Question: I want to create a radar chart with 'ggirahExtra::ggRadar'. The problem is that I have long labels and they are clipped. I thought I could create more space between label and plot by adding 'margin = margin(0,0,2,0, "cm")' to 'element_text' in 'axis.text', but its not working.
Any ideas how to increase the label space are welcome (apart from making the font smaller).
Add: As @tjebo suggests in the comments, it might be easier, or maybe the only way to make it work, to change the underlying functions in 'ggRadar' especially 'coord_radar'. Any suggestions of how to do this are welcome.
'''
library(ggplot2)
library(ggiraphExtra)
dat <- data.frame("Item_A_Long" = 2,
"Item_B_Very_Very_Long"= 0,
"Label_Item_C" = 1,
"Item_D_Label" = 4,
"Another_very_long_label" = 3)
ggRadar(dat,
aes(
x = c(Item_A_Long,
Item_B_Very_Very_Long,
Label_Item_C,
Item_D_Label,
Another_very_long_label)
),
legend.position = "top",
colour = "white",
rescale = FALSE,
use.label = FALSE
) +
scale_y_continuous(expand = c(0,0),
limits = c(0,4)
) +
theme(panel.background = element_rect(fill = "#001957"),
# adding margin = margin(0,0,2,0, "cm") to element_text below does not help
axis.text = element_text(color = "#FFFFFF"),
panel.grid.major.y = element_blank())
'''

<URL>
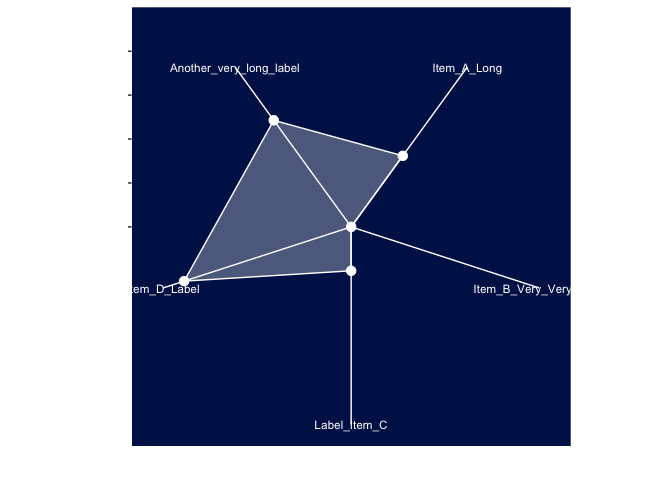
Answer: It's a matter of clipping. The problem is also the white standard background of your drawing device. Below a hacky workaround.
1. turn off clipping with a modified version of ggiraphExtra::coord_radar as well as ggiraphExtra::ggRadar. Note I have removed a (very) few bits from the original ggRadar function, so if you need all arguments, you'd need to modify the function yourself.
2. Turn all background elements blue
3. Superimpose all onto a pure blue background, I am using cowplot.
'''
library(cowplot)
library(ggplot2)
p1 <- ggRadar2(dat,
aes(
x = c(
Item_A_Long,
Item_B_Very_Very_Long,
Label_Item_C,
Item_D_Label,
Another_very_long_label
)
),
colour = "white",
rescale = FALSE,
clip = "off"
) +
theme(
plot.background = element_rect(fill = "#001957", color = "#001957"),
panel.background = element_rect(fill = "#001957"),
# adding margin = margin(0,0,2,0, "cm") to element_text below does not help
axis.text = element_text(color = "#FFFFFF"),
panel.grid.major.y = element_blank()
)
p2 <-
ggplot() +
theme_void()+
theme(panel.background = element_rect(fill = "#001957"))
ggdraw(p2) + draw_plot(p1)
'''

'''
coord_radar2 <- function(theta = "x", start = 0, direction = 1, clip = "off") {
theta <- match.arg(theta, c("x", "y"))
r <- if (theta == "x") {
"y"
} else {
"x"
}
ggproto("CoordRadar", ggplot2::CoordPolar,
theta = theta,
r = r, start = start, clip = clip,
direction = sign(direction), is_linear = function(coord) TRUE
)
}
ggRadar2 <- function(data, mapping = NULL, rescale = TRUE, legend.position = "top",
colour = "red", alpha = 0.3, size = 3, ylim = NULL, scales = "fixed",
use.label = FALSE, interactive = FALSE, clip = "off", ...) {
data <- as.data.frame(data)
(groupname <- setdiff(names(mapping), c("x", "y")))
groupname
mapping
length(groupname)
if (length(groupname) == 0) {
groupvar <- NULL
}
else {
groupvar <- ggiraphExtra:::getMapping(mapping, groupname)
}
groupvar
facetname <- colorname <- NULL
if ("facet" %in% names(mapping)) {
facetname <- ggiraphExtra:::getMapping(mapping, "facet")
}
(colorname <- setdiff(groupvar, facetname))
if ((length(colorname) == 0) & !is.null(facetname)) {
colorname <- facetname
}
data <- ggiraphExtra:::num2factorDf(data, groupvar)
(select <- sapply(data, is.numeric))
if ("x" %in% names(mapping)) {
xvars <- ggiraphExtra:::getMapping(mapping, "x")
xvars
if (length(xvars) < 3) {
warning("At least three variables are required")
}
}
else {
xvars <- colnames(data)[select]
}
(xvars <- setdiff(xvars, groupvar))
if (rescale) {
data <- ggiraphExtra:::rescale_df(data, groupvar)
}
temp <- sjlabelled::get_label(data)
cols <- ifelse(temp == "", colnames(data), temp)
if (is.null(groupvar)) {
id <- ggiraphExtra:::newColName(data)
data[[id]] <- 1
longdf <- reshape2::melt(data, id.vars = id, measure.vars = xvars)
}
else {
cols <- setdiff(cols, groupvar)
longdf <- reshape2::melt(data, id.vars = groupvar, measure.vars = xvars)
}
temp <- paste0("plyr::ddply(longdf,c(groupvar,'variable'), dplyr::summarize,mean=mean(value,na.rm=TRUE))")
df <- eval(parse(text = temp))
colnames(df)[length(df)] <- "value"
df
groupvar
if (is.null(groupvar)) {
id2 <- ggiraphExtra:::newColName(df)
df[[id2]] <- "all"
id3 <- ggiraphExtra:::newColName(df)
df[[id3]] <- 1:nrow(df)
df$tooltip <- paste0(df$variable, "=", round(
df$value,
1
))
df$tooltip2 <- paste0("all")
p <- ggplot(data = df, aes_string(
x = "variable", y = "value",
group = 1
)) +
ggiraph::geom_polygon_interactive(aes_string(tooltip = "tooltip2"),
colour = colour, fill = colour, alpha = alpha
) +
ggiraph::geom_point_interactive(aes_string(
data_id = id3,
tooltip = "tooltip"
), colour = colour, size = size)
}
else {
if (!is.null(colorname)) {
id2 <- ggiraphExtra:::newColName(df)
df[[id2]] <- df[[colorname]]
}
id3 <- ggiraphExtra:::newColName(df)
df[[id3]] <- 1:nrow(df)
df$tooltip <- paste0(
groupvar, "=", df[[colorname]], "<br>",
df$variable, "=", round(df$value, 1)
)
df$tooltip2 <- paste0(groupvar, "=", df[[colorname]])
p <- ggplot(data = df, aes_string(
x = "variable", y = "value",
colour = colorname, fill = colorname, group = colorname
)) +
ggiraph::geom_polygon_interactive(aes_string(tooltip = "tooltip2"),
alpha = alpha
) +
ggiraph::geom_point_interactive(aes_string(
data_id = id3,
tooltip = "tooltip"
), size = size)
}
p
if (!is.null(facetname)) {
formula1 <- as.formula(paste0("~", facetname))
p <- p + facet_wrap(formula1, scales = scales)
}
p <- p + xlab("") + ylab("") + theme(legend.position = legend.position)
p <- p + coord_radar2(clip = clip)
if (!is.null(ylim)) {
p <- p + expand_limits(y = ylim)
}
p
p
}
'''